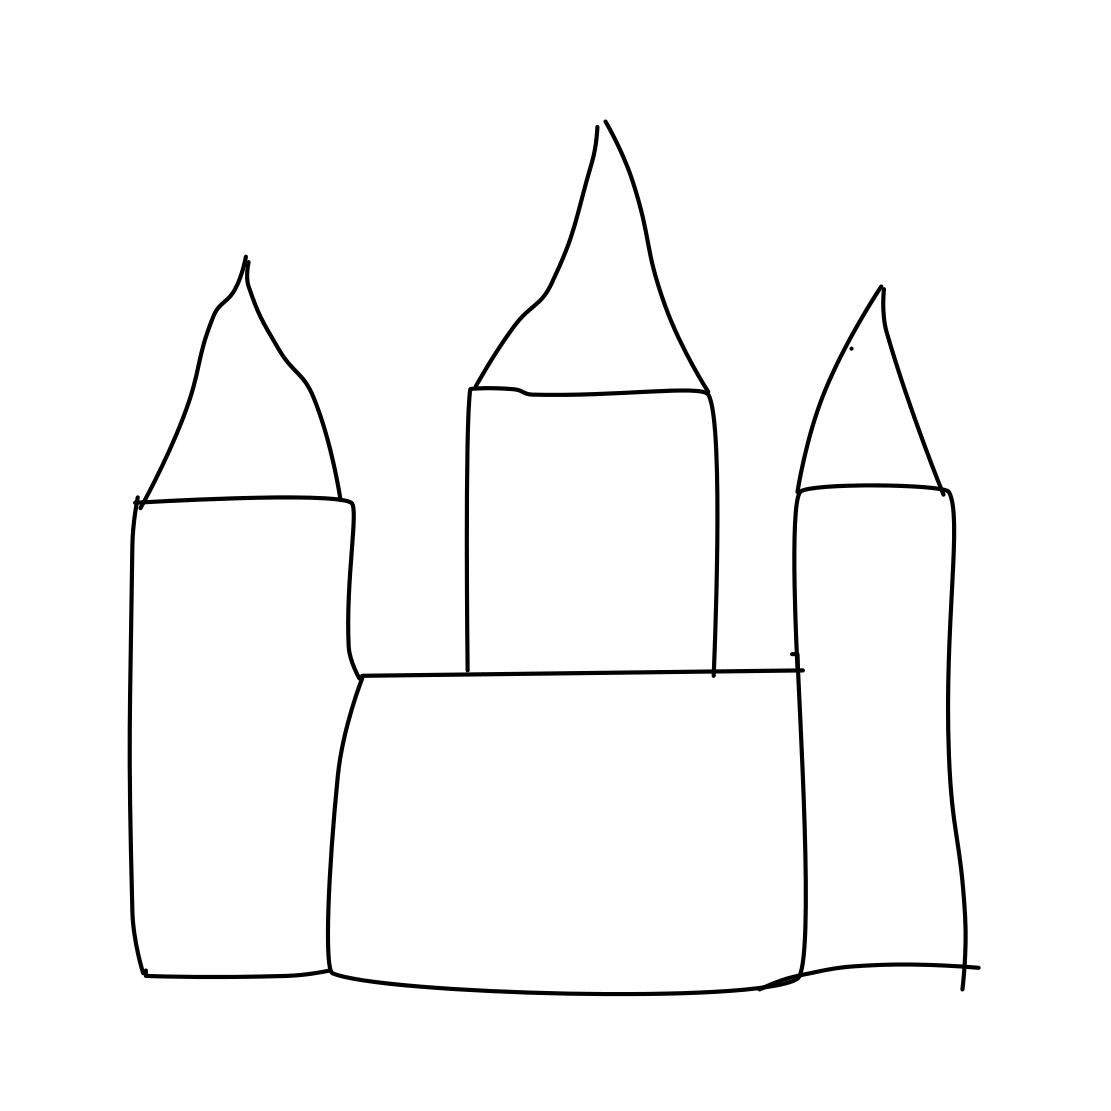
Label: castle